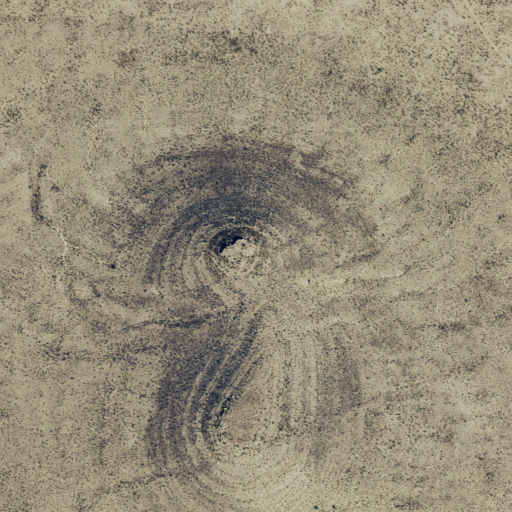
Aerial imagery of mountain in Texas named Tucker Hill containing shrub and grassland